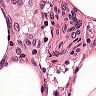
Metastatic tissue present: no